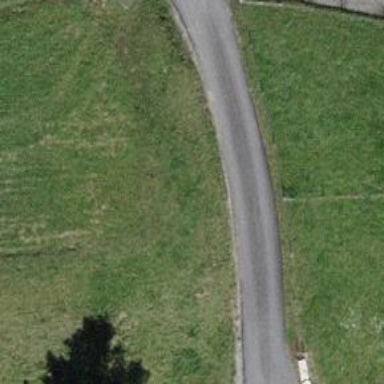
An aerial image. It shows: Well-maintained track road with grade 1 tracktype.